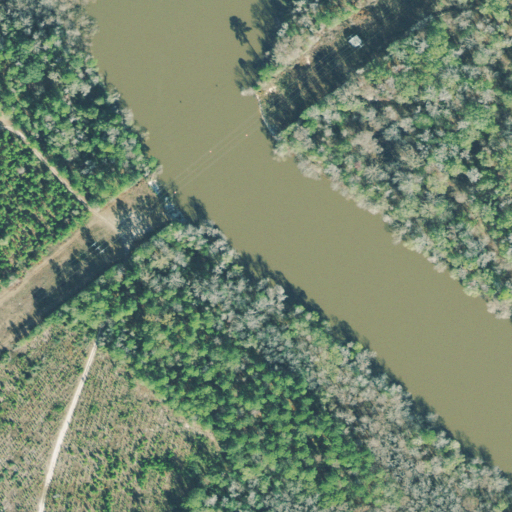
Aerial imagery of cliff(s) in Georgia named Sansavilla Bluff containing woody wetlands, open water, shrub, evergreen forest, barren land, herbaceous wetlands, grassland, and open development